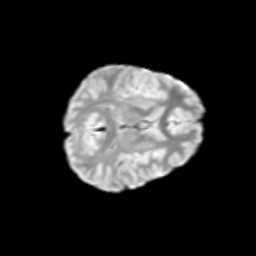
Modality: T2w
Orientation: axial
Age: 9
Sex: male
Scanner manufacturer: siemens
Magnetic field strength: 3 T
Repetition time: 3.8 s
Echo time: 0.07 s